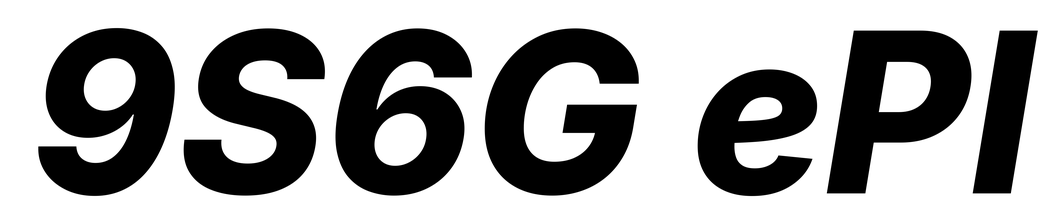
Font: Inter-Italic_ExtraBold_Italic